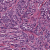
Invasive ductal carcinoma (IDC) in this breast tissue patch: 1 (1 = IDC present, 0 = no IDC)